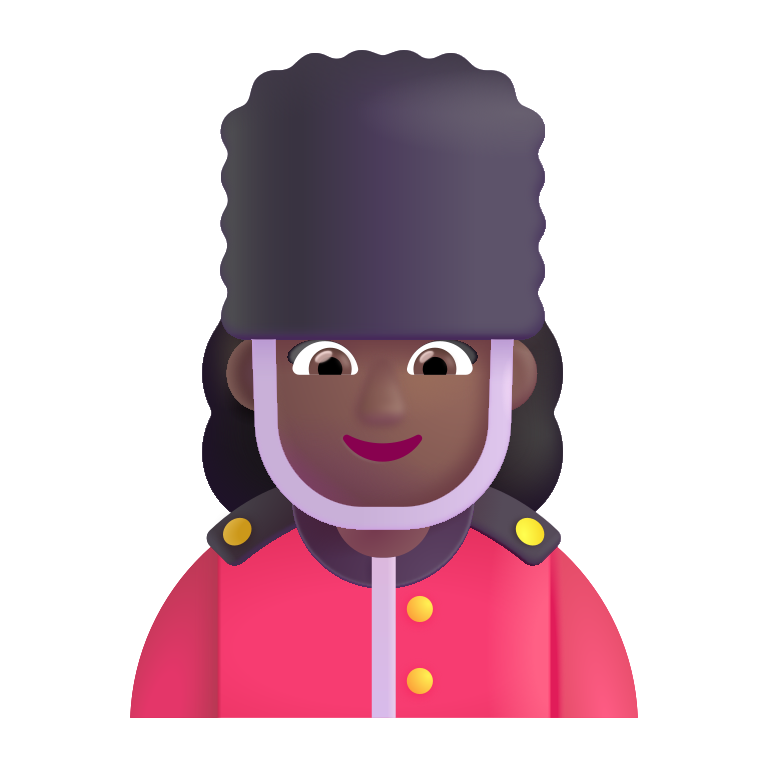
woman guard color  dark